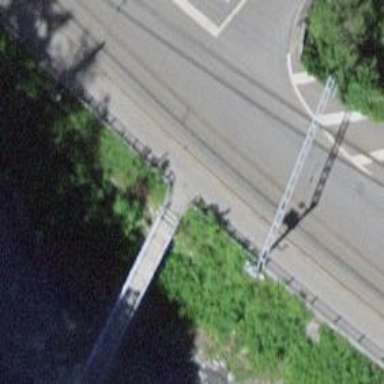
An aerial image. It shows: Path crossing over beam bridge.